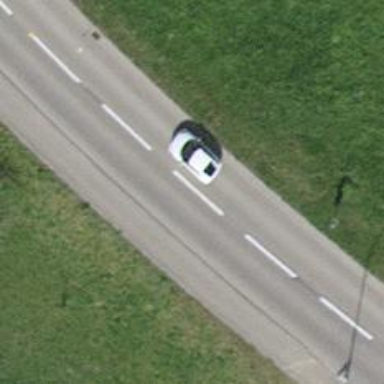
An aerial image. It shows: Paved tertiary road.